九年级 · 解析几何
(本题6分)如图所示,已知二次函数$y=x^{2}-4x+3$.(1)用配方法求其图象的顶点$C$的坐标,并描述该函数的函数值随自变量的增减而变化的情况.(2)求函数图象与$x$轴的交点$A,B$的坐标及$triangleABC$的面积.
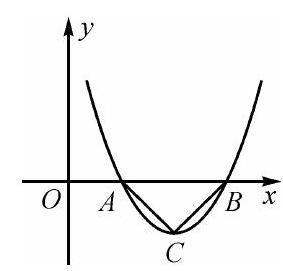
答案: 解:(1)$y=x^{2}-4x+3=x^{2}-4x+4-4+3=(x-2)^{2}-1$.$therefore$顶点$C$的坐标是$(2,-1)$.当$xleqslant2$时,$y$随$x$的增大而减小;当$xgeqslant2$时,$y$随$x$的增大而增大.(2)令$x^{2}-4x+3=0$,解得$x_{1}=3,x_{2}=1$.$therefore$点$A$的坐标是$(1,0)$,点$B$的坐标是$(3,0)$.$thereforeS_{triangleABC}=frac{1}{2}ABtimesh=frac{1}{2}times2times1=1$.